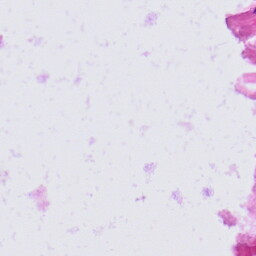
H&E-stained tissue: Prostate